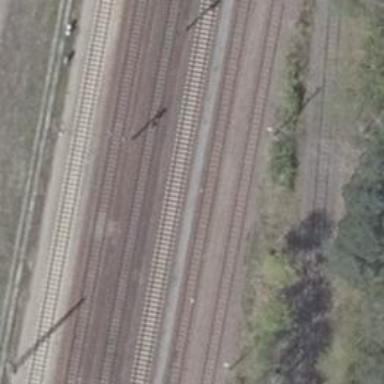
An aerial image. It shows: Railway yard in service.